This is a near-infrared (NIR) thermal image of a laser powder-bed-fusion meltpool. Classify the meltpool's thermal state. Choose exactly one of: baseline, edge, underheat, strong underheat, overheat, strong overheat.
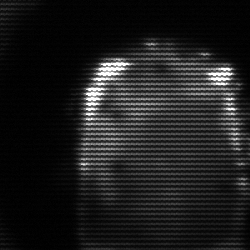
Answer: baseline